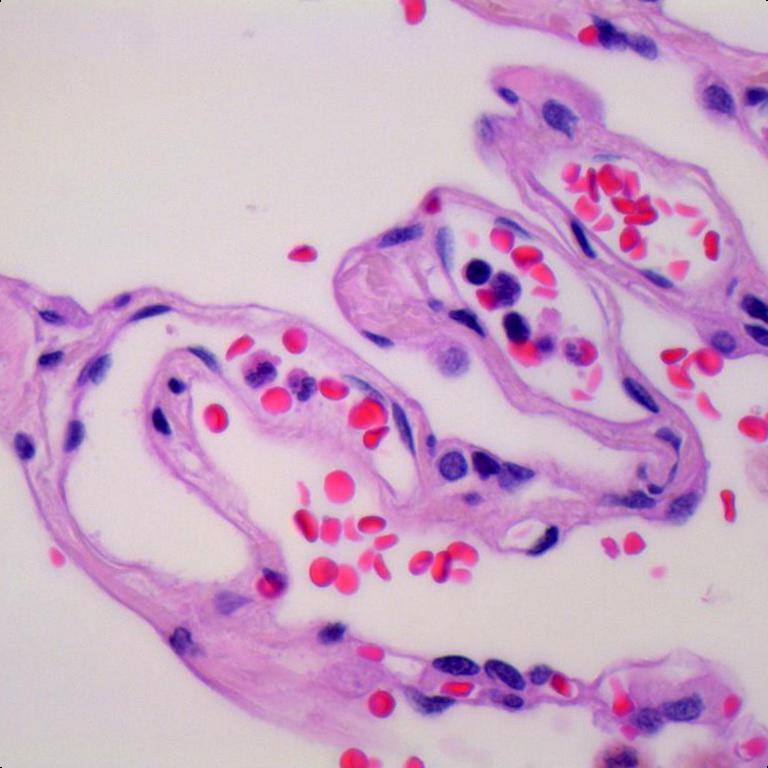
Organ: lung
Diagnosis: benign